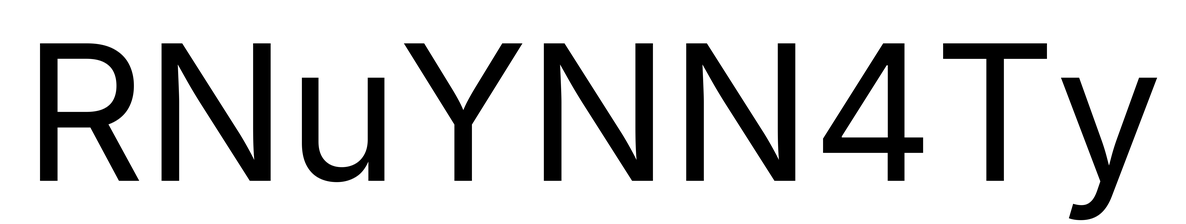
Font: Inter_Regular